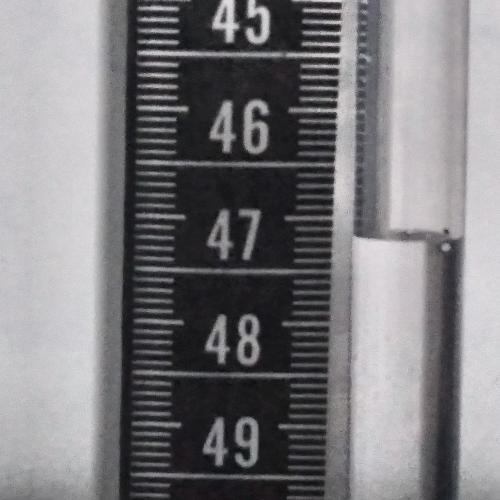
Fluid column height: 47.2 cm